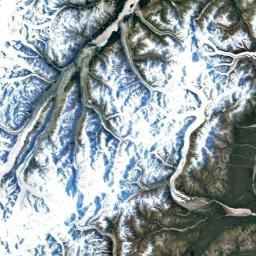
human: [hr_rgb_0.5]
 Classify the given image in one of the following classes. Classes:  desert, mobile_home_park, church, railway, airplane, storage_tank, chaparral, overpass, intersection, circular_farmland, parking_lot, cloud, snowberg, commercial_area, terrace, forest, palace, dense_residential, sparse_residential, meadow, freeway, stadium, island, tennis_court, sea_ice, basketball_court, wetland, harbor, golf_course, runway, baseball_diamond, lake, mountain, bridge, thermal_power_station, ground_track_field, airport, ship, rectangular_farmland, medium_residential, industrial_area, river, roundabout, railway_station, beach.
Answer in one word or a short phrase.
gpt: snowberg